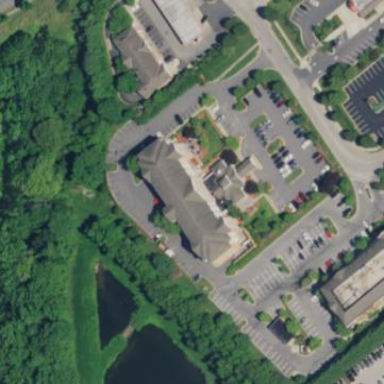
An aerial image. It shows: Hotel building.